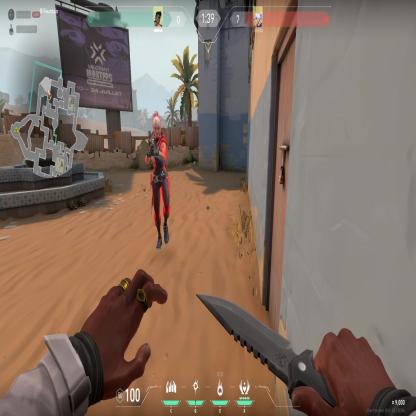
Label: enemy